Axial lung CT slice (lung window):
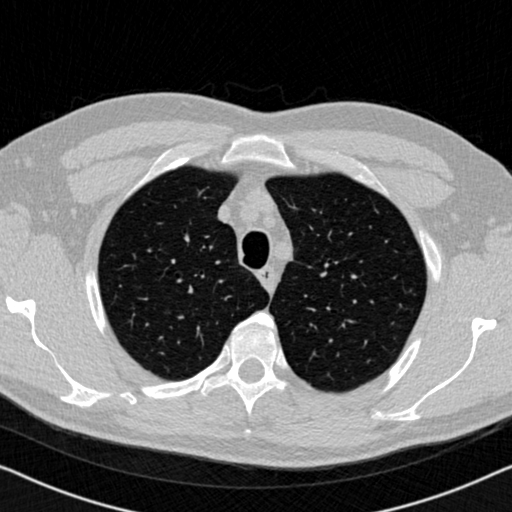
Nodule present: no